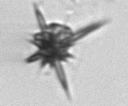
Label: Acantharia